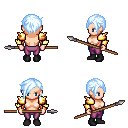
a pixel art fantasy rpg character, female body template, human, light skin, gold arm armor, magenta pants, white cyan pixie cut hairstyle, black shoes, spear, four views (front, back, left, right), 2x2 character sprite sheet, small pixel art, hard edges, no anti-aliasing